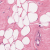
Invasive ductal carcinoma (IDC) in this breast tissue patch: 0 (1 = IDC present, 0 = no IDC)